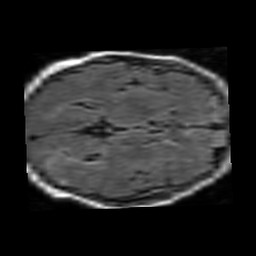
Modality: FLAIR
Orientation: axial
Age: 60
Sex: male
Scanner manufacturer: philips
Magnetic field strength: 1.5 T
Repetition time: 6 s
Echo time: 0.12 s